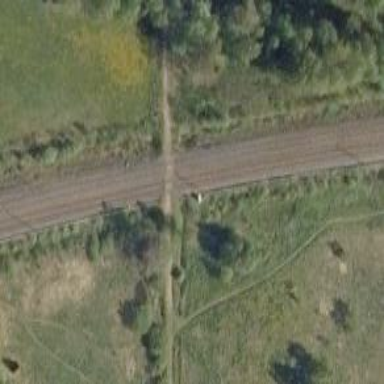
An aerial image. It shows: Railway crossing with saltire markings.